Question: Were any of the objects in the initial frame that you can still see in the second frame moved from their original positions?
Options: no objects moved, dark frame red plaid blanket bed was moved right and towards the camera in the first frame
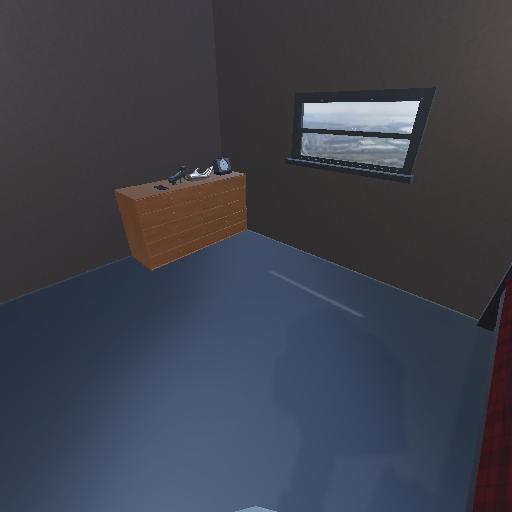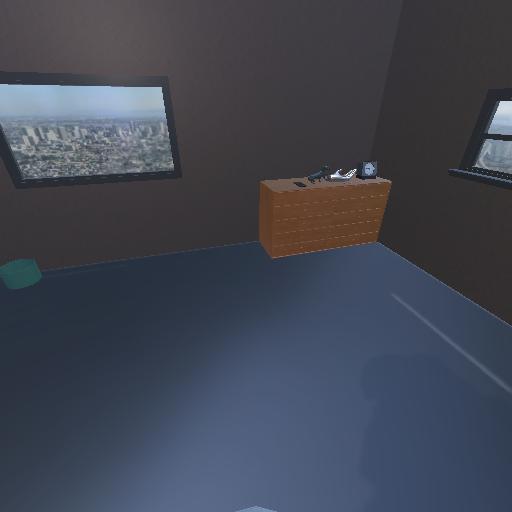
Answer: no objects moved